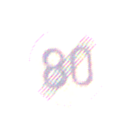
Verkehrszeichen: EndeGeschwindigkeit80
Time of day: Night
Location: Outdoor (Urban)
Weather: Overcast
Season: Winter
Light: Artificial